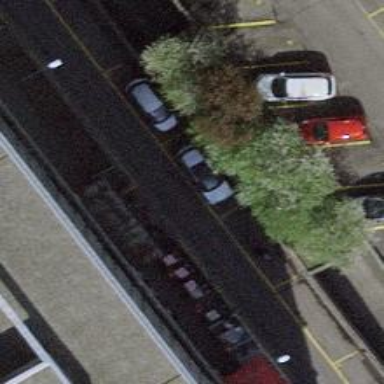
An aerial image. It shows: Parking area.